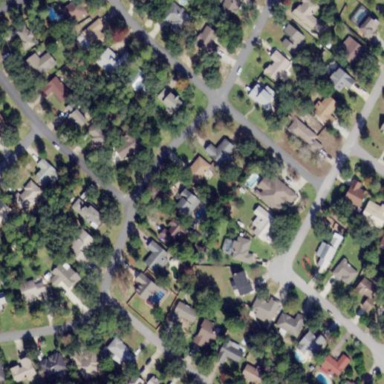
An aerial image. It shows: Residential area composed of single-family homes.